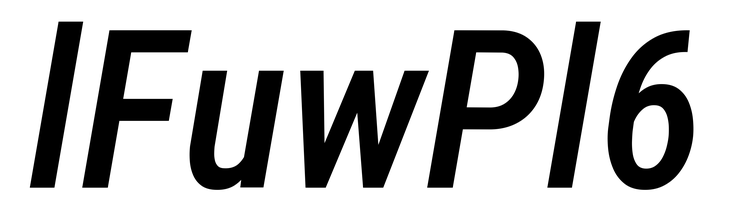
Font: Roboto-Italic_Condensed_Medium_Italic